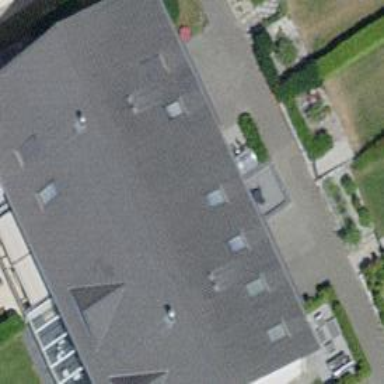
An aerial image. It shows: Terrace building.